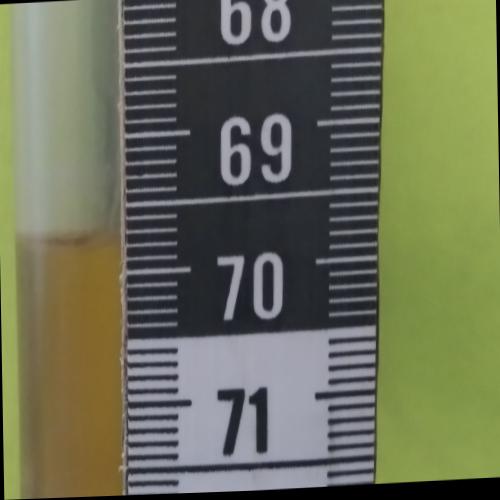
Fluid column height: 69.7 cm